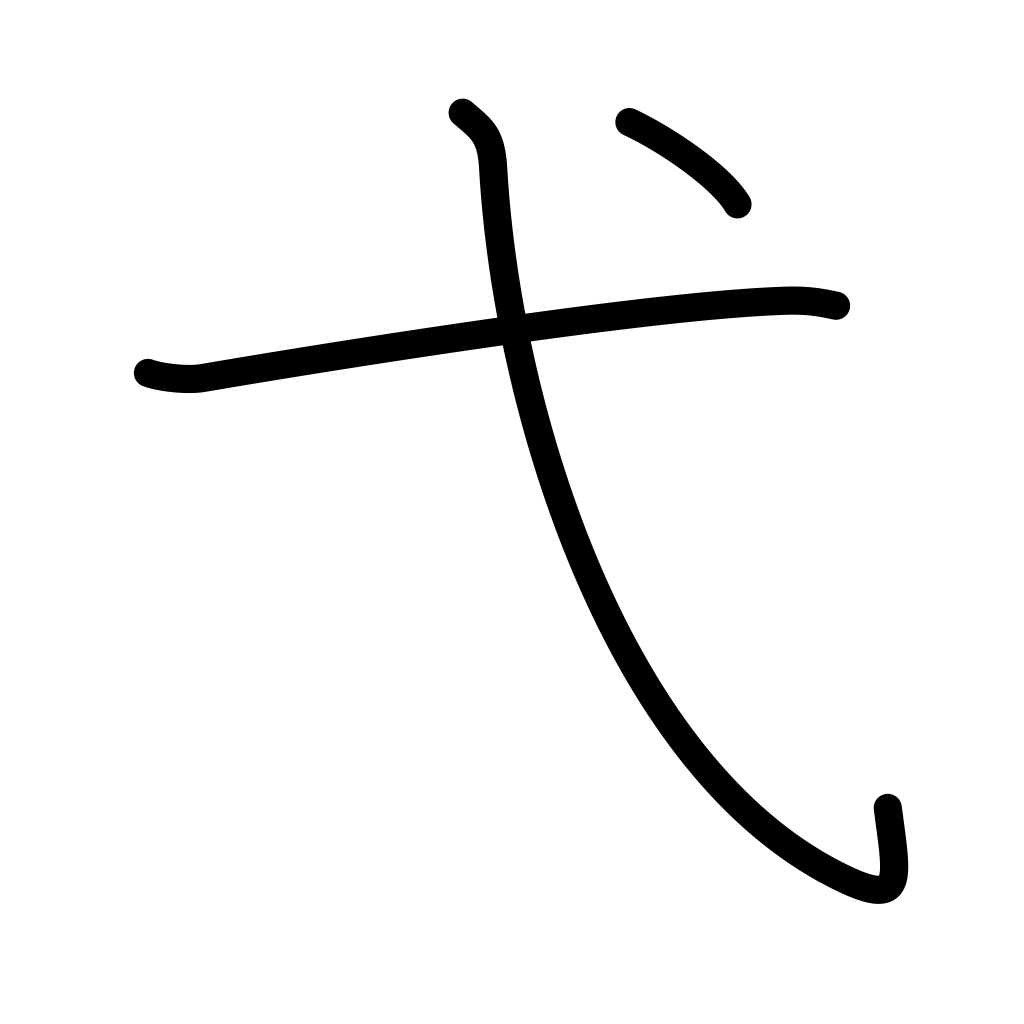
Meaning: piling